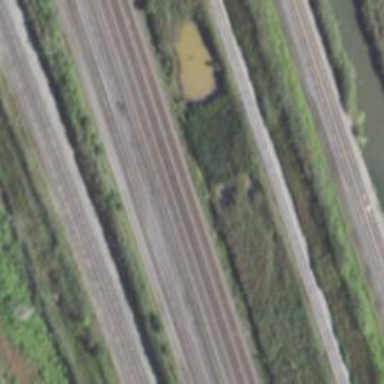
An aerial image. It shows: Railway yard in service.